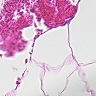
Metastatic tissue present: no